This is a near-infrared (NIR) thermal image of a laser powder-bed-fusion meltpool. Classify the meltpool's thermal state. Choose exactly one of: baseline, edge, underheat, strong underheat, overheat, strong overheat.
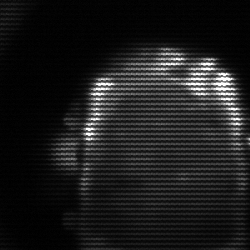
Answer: baseline